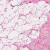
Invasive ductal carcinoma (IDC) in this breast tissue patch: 0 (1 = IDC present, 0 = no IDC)